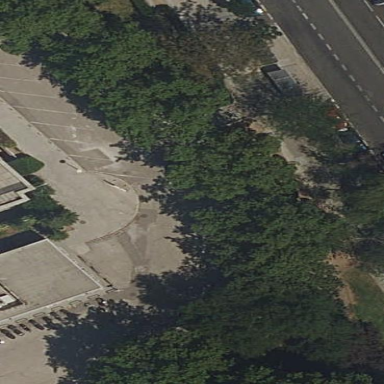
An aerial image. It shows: Park.